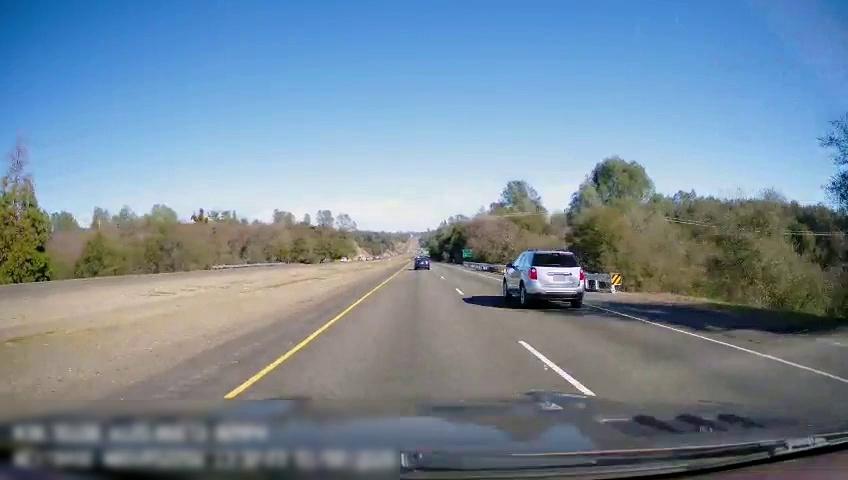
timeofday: Day
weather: Sunny
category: Drivable Space
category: Drivable Space
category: Vehicles | SUV
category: Vehicles | Car
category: Lanes | Current Lane
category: Lanes | Current Lane
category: Lanes | Alternate Lane
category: Traffic | Signs
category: Traffic | Signs